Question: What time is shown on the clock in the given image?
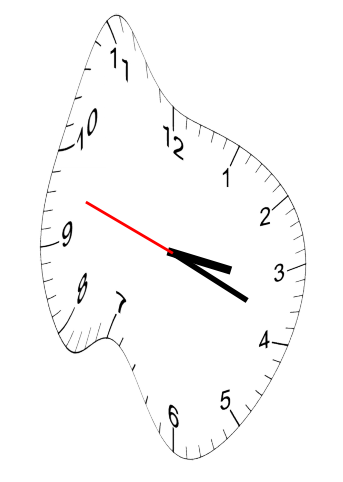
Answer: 03:18:48